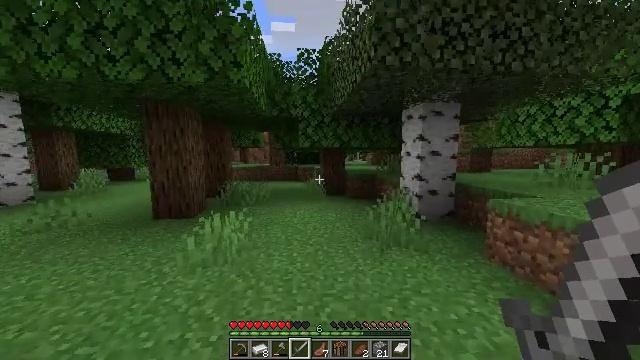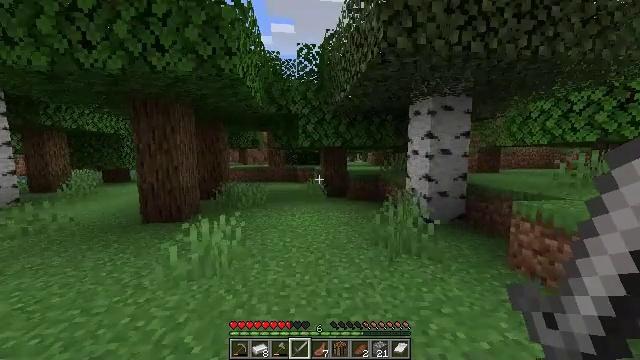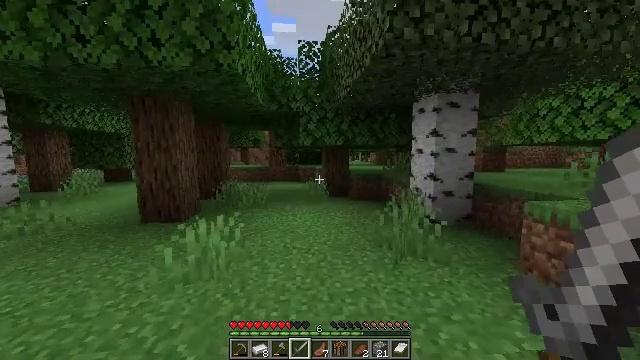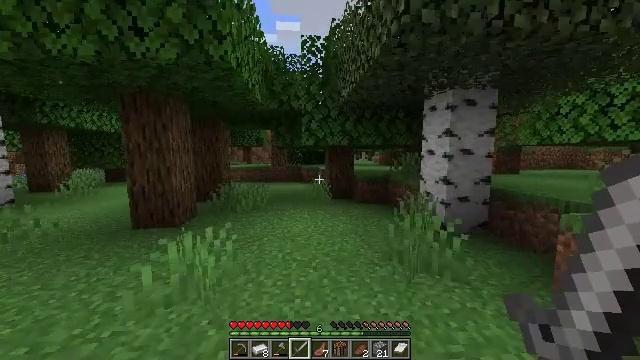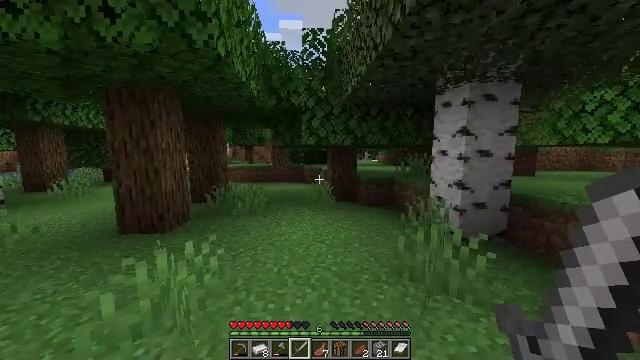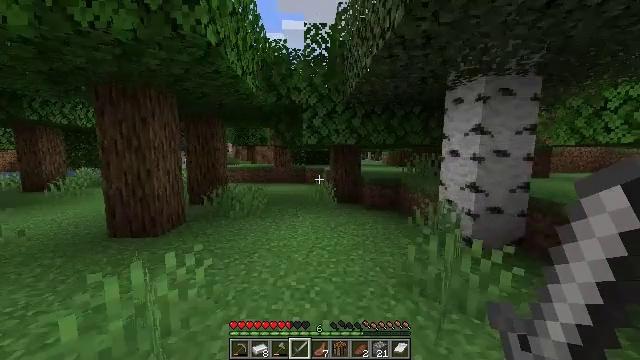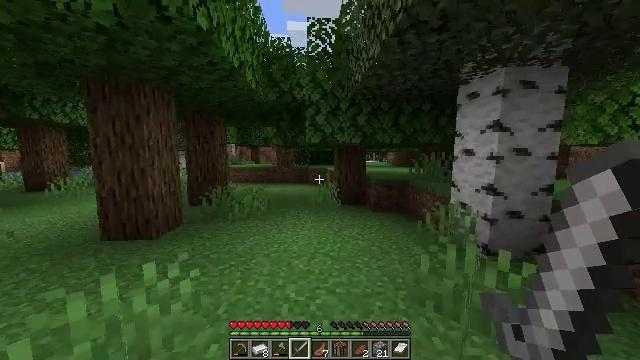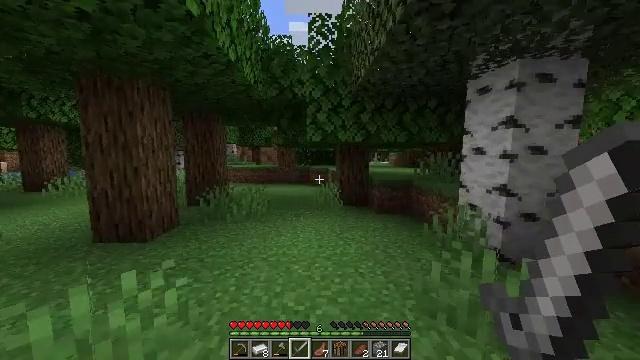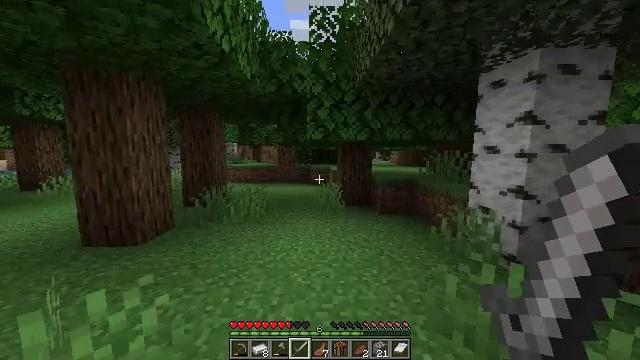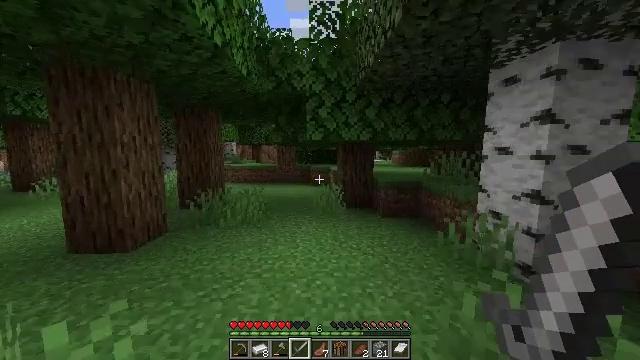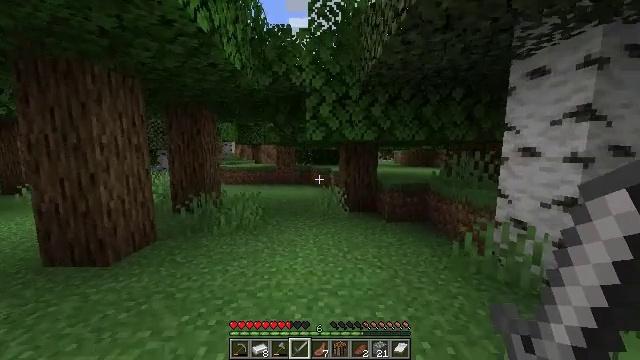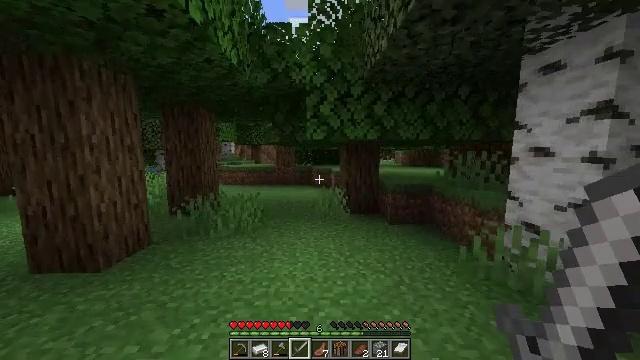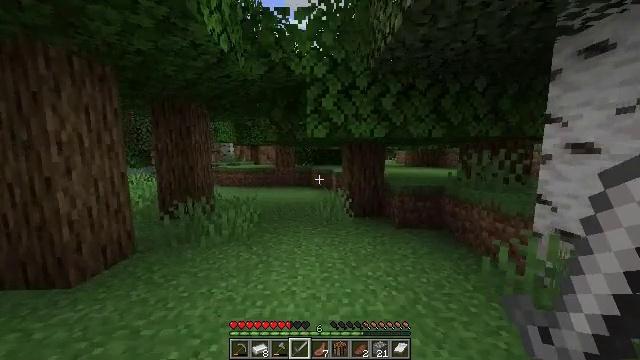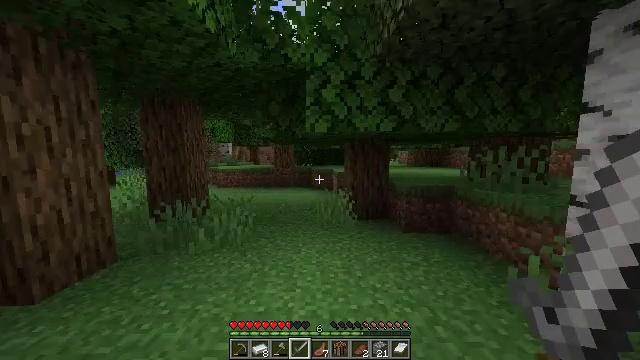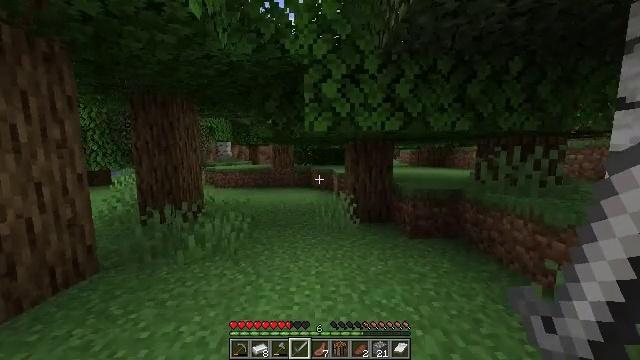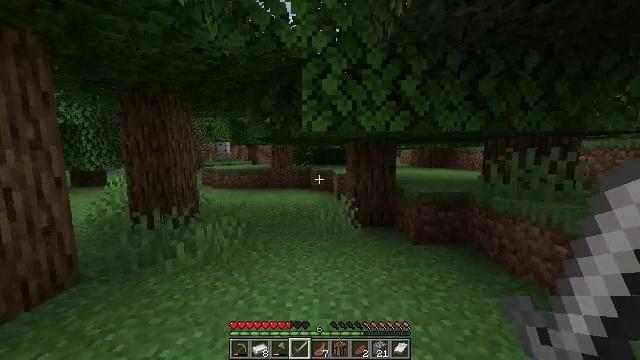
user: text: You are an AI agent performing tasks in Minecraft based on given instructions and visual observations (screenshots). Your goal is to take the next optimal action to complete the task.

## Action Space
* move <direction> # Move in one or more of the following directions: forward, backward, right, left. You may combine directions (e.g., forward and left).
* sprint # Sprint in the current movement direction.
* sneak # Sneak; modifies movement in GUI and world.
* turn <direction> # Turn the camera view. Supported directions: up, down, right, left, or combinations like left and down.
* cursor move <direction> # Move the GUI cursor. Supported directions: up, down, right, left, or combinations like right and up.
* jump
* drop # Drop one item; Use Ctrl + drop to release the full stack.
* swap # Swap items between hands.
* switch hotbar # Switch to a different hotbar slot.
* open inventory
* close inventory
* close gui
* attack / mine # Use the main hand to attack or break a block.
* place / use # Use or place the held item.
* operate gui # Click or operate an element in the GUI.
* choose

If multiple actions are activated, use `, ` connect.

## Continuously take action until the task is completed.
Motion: motion action
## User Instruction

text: Break oak leaves from the trees.
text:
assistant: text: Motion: move forward, sprint
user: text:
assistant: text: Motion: move forward, sprint
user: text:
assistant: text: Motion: move forward, sprint
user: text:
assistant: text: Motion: move forward, sprint
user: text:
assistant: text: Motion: move forward, sprint
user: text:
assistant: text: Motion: move forward, sprint, turn left
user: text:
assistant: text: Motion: move forward, sprint
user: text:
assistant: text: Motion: move forward, sprint
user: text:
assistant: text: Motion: move forward, sprint
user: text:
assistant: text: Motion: move forward, sprint
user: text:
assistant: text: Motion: move forward, sprint
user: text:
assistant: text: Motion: move forward, sprint
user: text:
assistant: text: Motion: move forward, sprint
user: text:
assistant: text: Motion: move forward, sprint
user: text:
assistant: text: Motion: move forward, sprint
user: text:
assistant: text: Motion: move forward, sprint
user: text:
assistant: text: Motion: move forward, sprint
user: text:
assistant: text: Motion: move forward, sprint
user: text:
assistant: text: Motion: move forward, sprint
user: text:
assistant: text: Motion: move forward, sprint
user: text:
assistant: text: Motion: move forward, sprint
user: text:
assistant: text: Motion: move forward, sprint
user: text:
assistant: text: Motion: move forward, sprint
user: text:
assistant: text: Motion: move forward, sprint
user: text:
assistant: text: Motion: move forward, sprint
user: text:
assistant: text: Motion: move forward, sprint
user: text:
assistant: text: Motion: move forward, sprint
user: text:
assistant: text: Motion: move forward, sprint
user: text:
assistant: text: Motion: move forward, sprint, turn left
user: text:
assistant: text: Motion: move forward, sprint, turn left